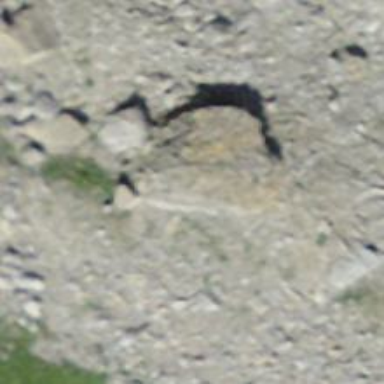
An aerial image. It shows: View of natural rock.